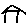
Label: house